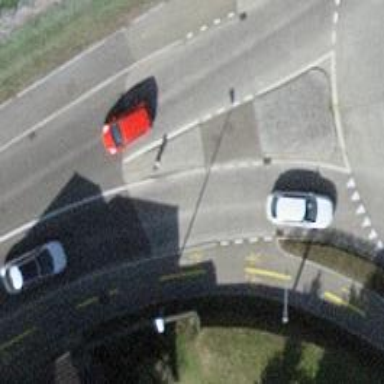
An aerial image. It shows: Unmarked crossing on footway.